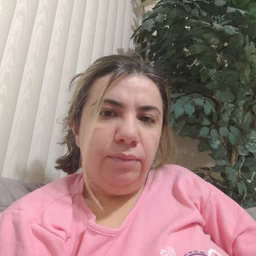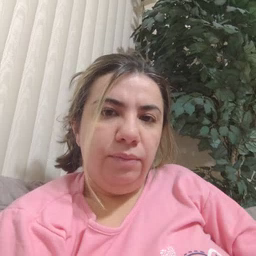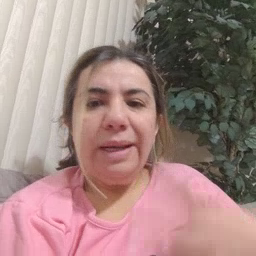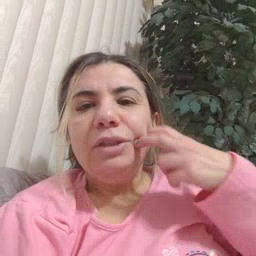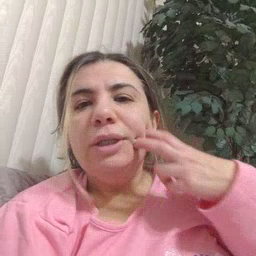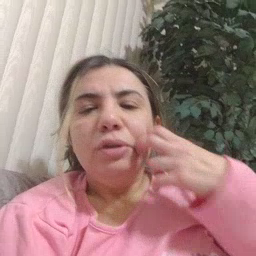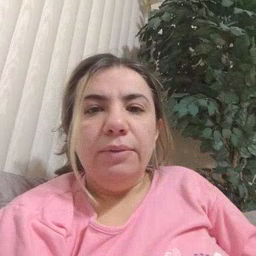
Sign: gum